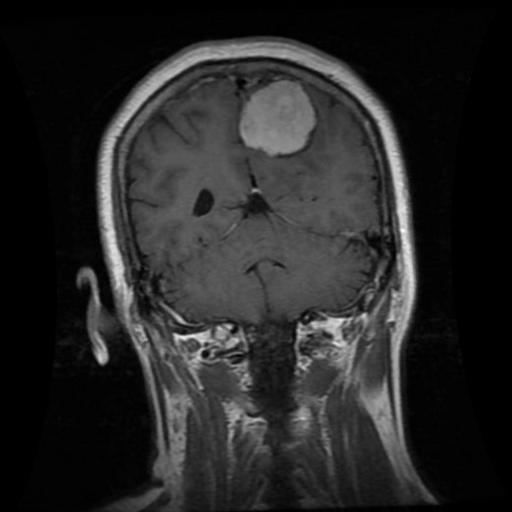
Label: meningioma